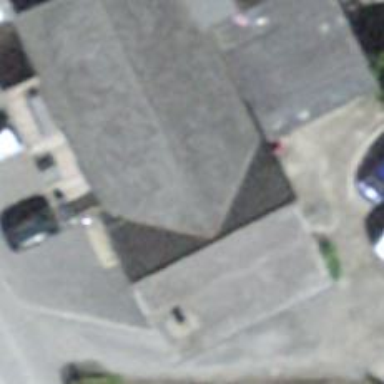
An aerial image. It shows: Restaurant located within hostel.